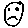
Label: smiley face